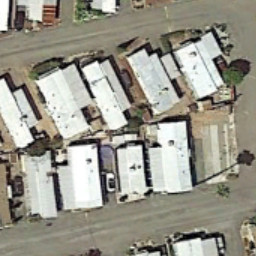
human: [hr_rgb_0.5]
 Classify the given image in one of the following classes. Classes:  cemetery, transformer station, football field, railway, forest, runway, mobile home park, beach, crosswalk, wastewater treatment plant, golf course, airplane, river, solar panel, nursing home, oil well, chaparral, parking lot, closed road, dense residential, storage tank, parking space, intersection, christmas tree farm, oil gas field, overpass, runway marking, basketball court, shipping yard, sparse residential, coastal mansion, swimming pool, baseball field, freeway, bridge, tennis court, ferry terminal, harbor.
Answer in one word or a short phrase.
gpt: mobile home park